Interaction volume radius: 10 \u00c5
Interaction volume height: 15 \u00c5
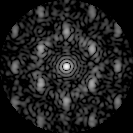
Disorder parameter: 0.5588